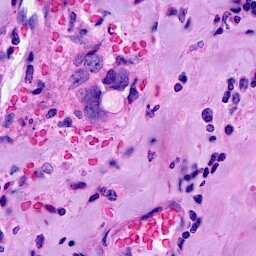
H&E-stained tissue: Breast